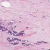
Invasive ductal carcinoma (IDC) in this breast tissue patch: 0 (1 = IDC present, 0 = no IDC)